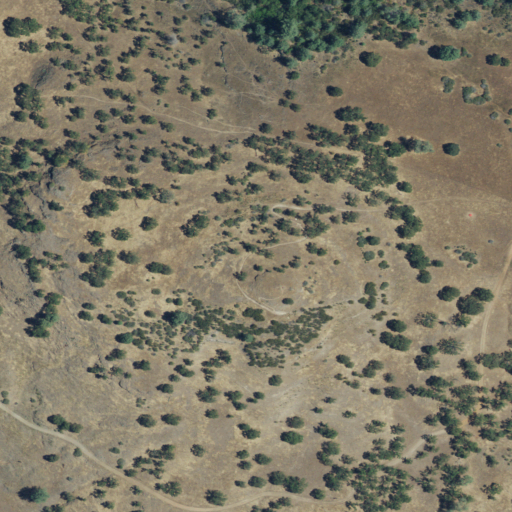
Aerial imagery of mountain in California named John Bull Peak containing shrub, grassland, mixed forest, and deciduous forest